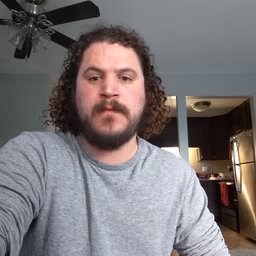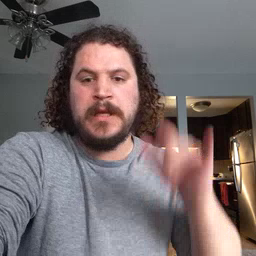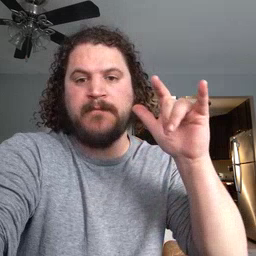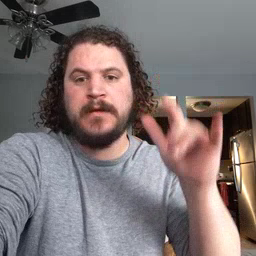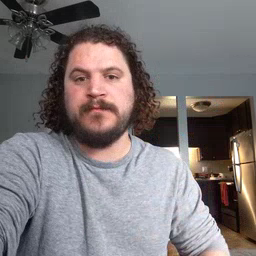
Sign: airplane